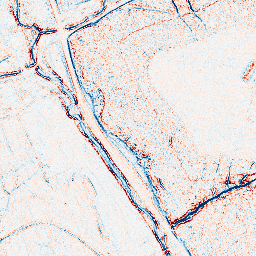
Category: edge_preserving
Decomposition family: bilateral
Decomposition parameters: d: 5
sigma_color: 50
sigma_space: 25
Upsampling method: bicubic_3x
Upsampling parameters: scale: 3
Upsampling scale: 3